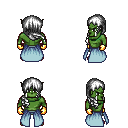
a pixel art fantasy rpg character, male body template, orc, green skin, overskirt, teal pants, white right-swept hairstyle, gold gloves, four views (front, back, left, right), 2x2 character sprite sheet, small pixel art, hard edges, no anti-aliasing